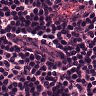
Metastatic tissue present: no